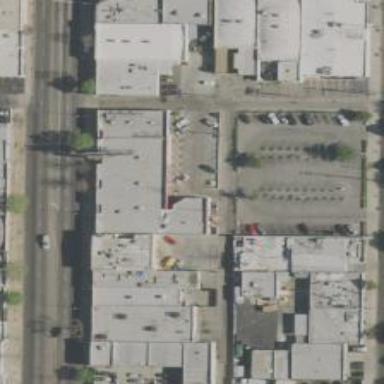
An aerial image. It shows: Alley classified as service road.